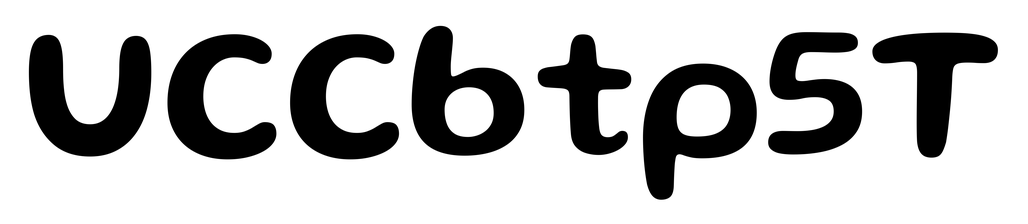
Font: Gluten_Medium